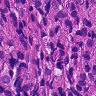
Metastatic tissue present: yes